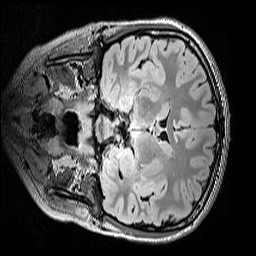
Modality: FLAIR
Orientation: coronal
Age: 10
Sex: female
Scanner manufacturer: siemens
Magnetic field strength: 3 T
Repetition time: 5 s
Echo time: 0.388 s